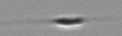
Label: Cylindrotheca_morphotype1